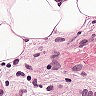
Metastatic tissue present: yes